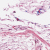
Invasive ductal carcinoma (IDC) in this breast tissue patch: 0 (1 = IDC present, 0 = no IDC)